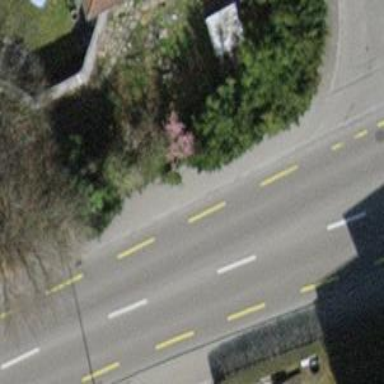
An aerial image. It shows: Bus stop along the road.